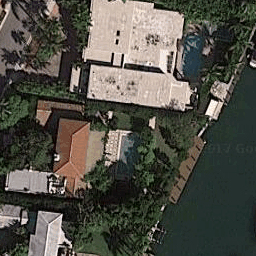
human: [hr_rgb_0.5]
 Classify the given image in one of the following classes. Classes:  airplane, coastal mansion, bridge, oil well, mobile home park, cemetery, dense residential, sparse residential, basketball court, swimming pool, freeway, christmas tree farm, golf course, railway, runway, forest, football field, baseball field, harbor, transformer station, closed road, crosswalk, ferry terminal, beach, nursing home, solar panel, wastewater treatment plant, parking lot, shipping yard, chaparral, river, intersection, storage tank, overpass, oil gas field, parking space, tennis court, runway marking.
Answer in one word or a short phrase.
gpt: coastal mansion